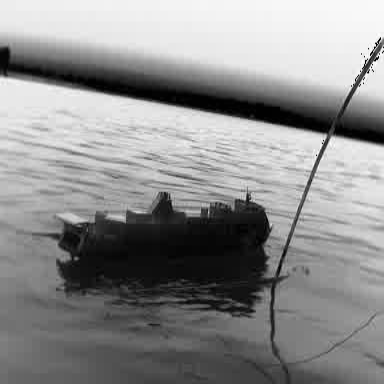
There is a container_ship in the infrared image.